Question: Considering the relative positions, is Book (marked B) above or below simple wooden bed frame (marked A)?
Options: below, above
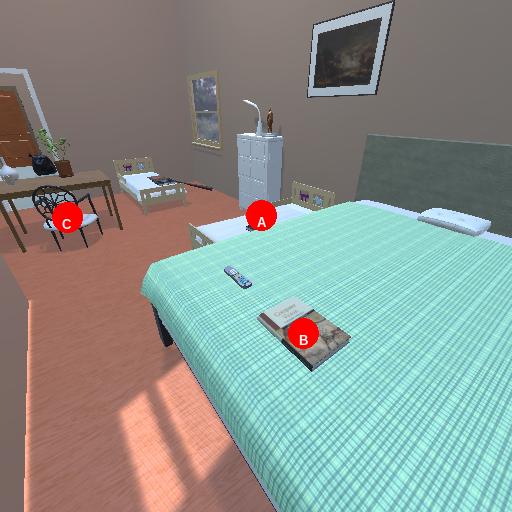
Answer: below